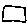
Label: square